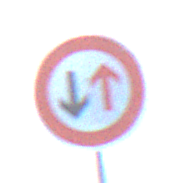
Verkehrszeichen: VorrangDesGegenverkehrs
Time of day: SunriseSunset
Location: Outdoor (Nature)
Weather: PartlyCloudy
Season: NotSpecified
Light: Natural